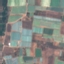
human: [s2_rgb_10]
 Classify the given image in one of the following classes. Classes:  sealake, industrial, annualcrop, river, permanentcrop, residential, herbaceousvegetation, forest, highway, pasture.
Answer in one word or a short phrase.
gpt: PermanentCrop